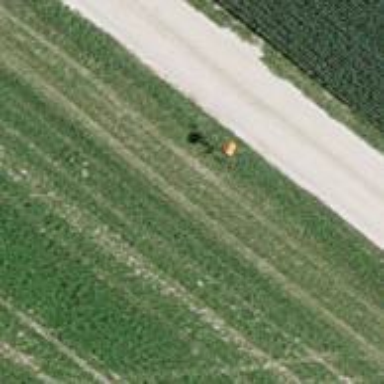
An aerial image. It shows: Aerial marker on pole.